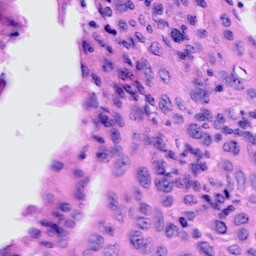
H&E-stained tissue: Cervix